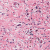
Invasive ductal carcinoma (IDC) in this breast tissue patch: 0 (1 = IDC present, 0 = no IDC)